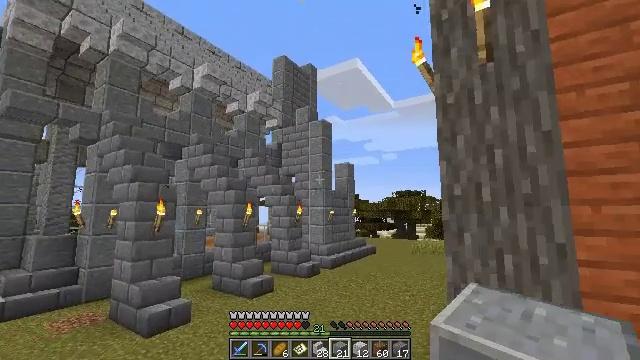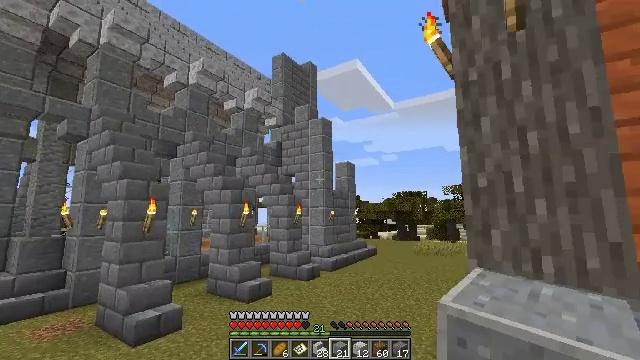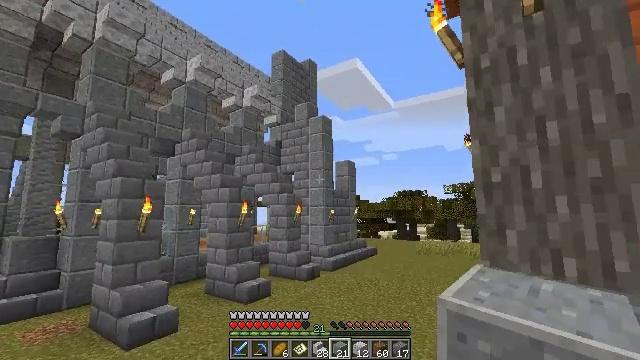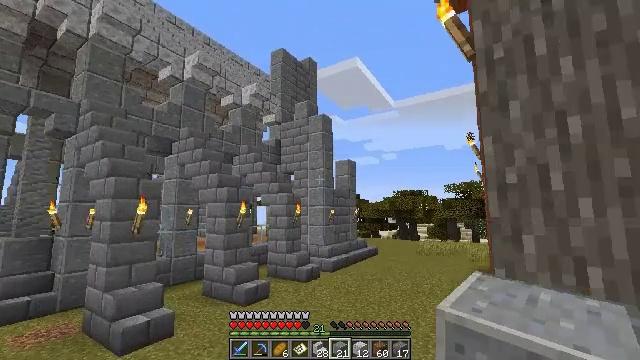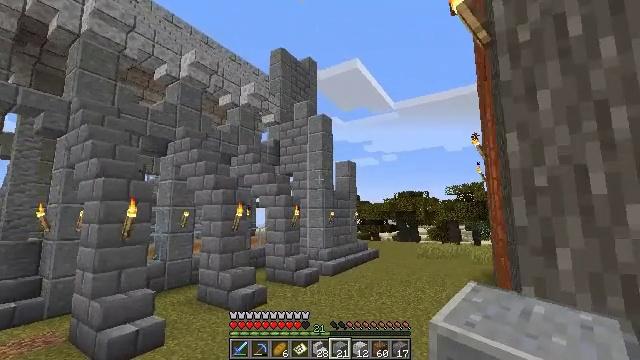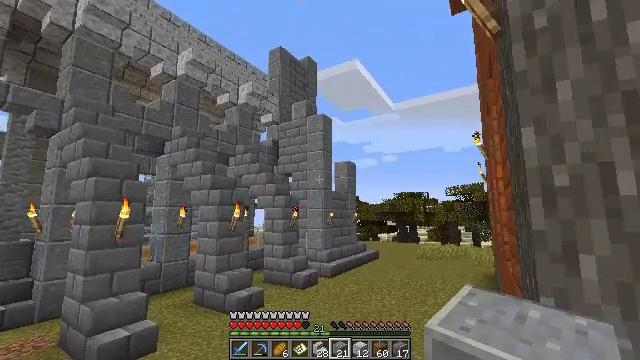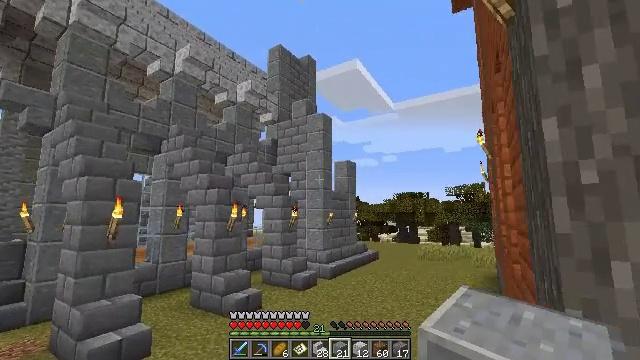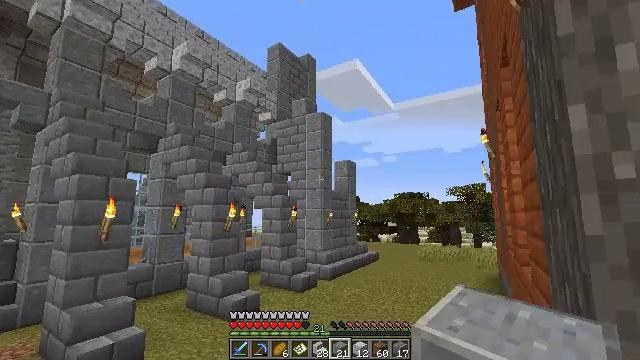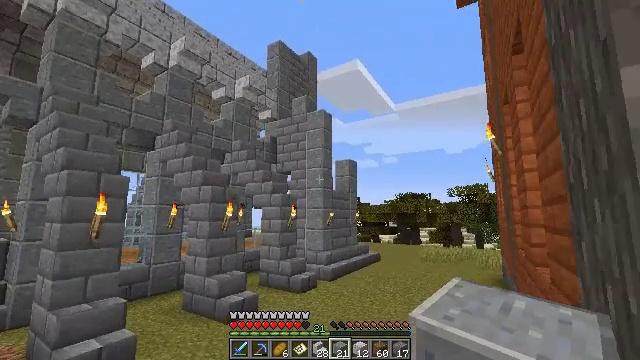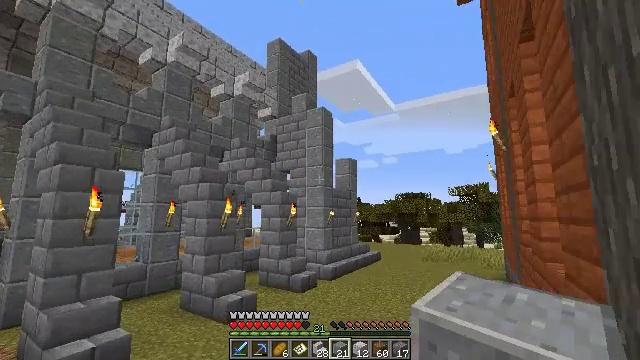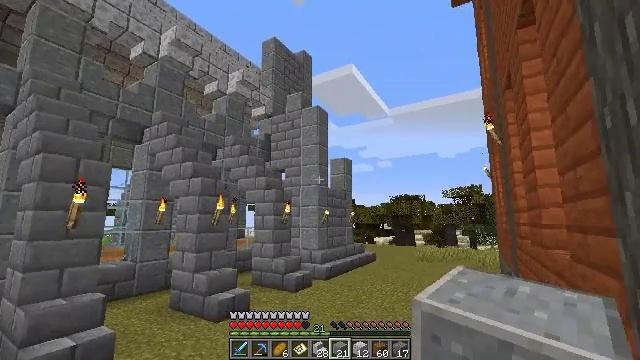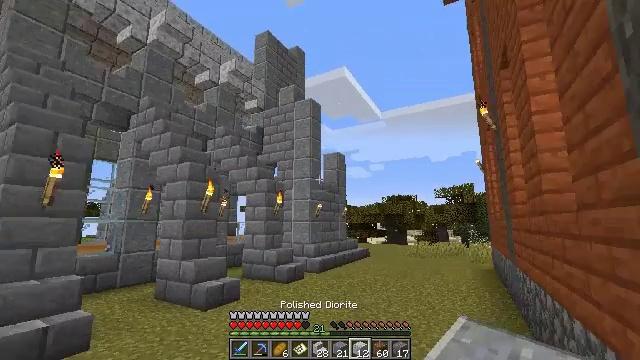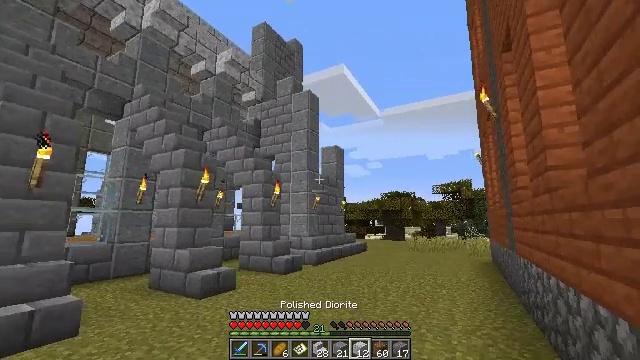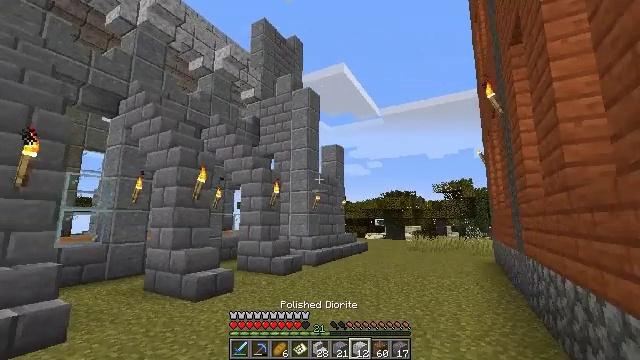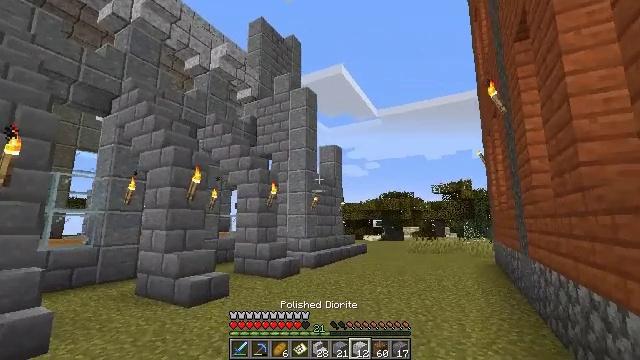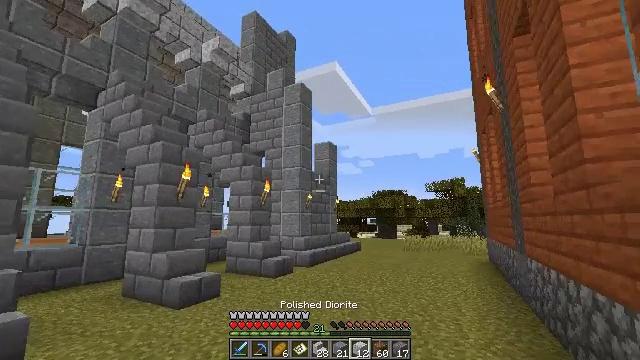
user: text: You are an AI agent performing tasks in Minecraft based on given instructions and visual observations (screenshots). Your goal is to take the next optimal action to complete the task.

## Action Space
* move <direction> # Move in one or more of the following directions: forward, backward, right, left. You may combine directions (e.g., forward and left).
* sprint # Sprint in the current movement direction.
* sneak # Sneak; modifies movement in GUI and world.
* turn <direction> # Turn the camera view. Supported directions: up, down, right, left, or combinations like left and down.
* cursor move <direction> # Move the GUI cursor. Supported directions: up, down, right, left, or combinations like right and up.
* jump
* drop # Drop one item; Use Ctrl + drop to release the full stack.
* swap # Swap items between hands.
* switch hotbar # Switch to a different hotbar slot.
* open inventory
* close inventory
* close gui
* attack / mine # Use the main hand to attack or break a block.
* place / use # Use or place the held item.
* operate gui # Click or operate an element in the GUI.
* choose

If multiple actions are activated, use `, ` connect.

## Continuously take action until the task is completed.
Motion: motion action
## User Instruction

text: Attack the polished andesite to gather it.
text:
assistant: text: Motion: move forward
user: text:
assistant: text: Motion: move forward
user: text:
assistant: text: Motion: move forward
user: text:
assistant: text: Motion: move forward
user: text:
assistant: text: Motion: move forward
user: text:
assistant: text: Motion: move forward
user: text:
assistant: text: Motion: move forward
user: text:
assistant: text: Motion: move forward
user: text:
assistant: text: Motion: move forward
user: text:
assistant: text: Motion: move forward, turn right
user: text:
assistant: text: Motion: move forward, turn right
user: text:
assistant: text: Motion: move forward
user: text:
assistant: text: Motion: move forward
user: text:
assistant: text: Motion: move forward
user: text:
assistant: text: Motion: move forward, turn right
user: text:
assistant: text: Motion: move forward, turn down
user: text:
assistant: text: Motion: move forward
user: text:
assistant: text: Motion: move forward, turn right
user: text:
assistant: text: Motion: move forward
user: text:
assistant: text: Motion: move forward
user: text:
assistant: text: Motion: move forward
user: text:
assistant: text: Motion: move forward
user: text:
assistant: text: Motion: move forward, turn right and up
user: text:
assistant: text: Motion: move forward
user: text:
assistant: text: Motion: move forward
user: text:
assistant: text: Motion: move forward
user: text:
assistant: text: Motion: move forward
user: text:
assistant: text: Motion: move forward
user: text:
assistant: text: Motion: move forward
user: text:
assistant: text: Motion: move forward, turn down